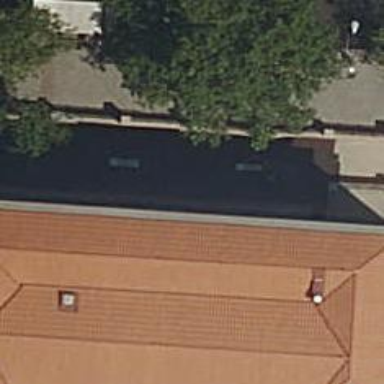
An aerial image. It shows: Part of building.